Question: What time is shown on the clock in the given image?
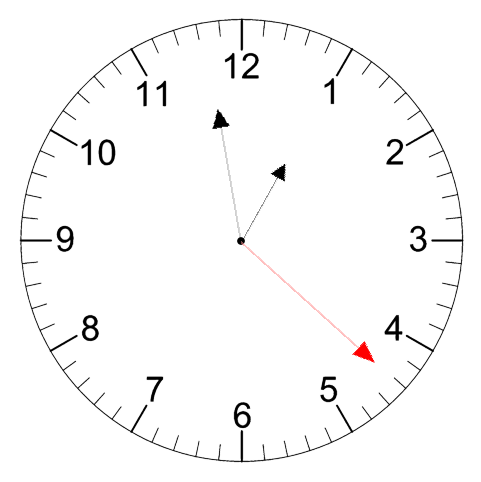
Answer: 12:58:22